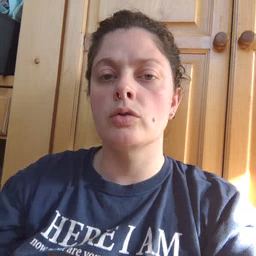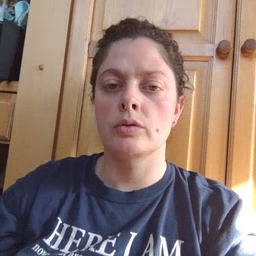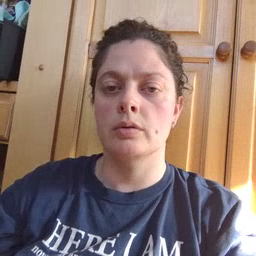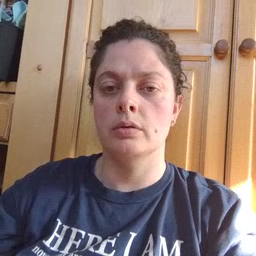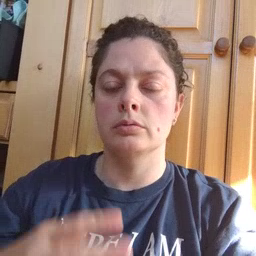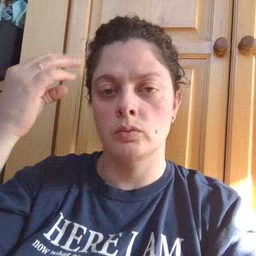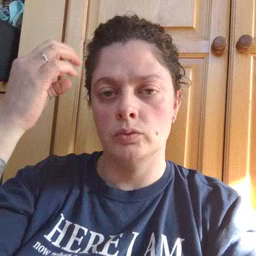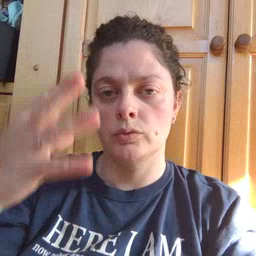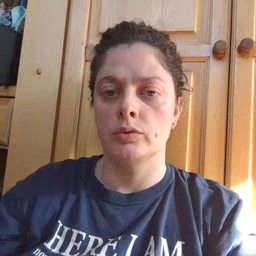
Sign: shower